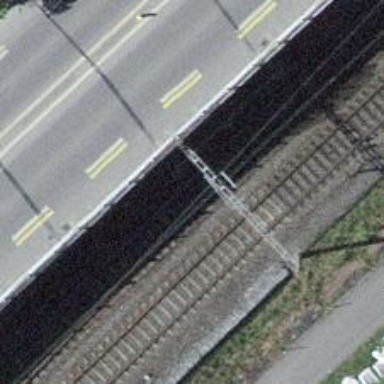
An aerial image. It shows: Railway switch.